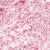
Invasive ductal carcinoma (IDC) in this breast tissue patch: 0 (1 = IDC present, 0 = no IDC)